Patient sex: F
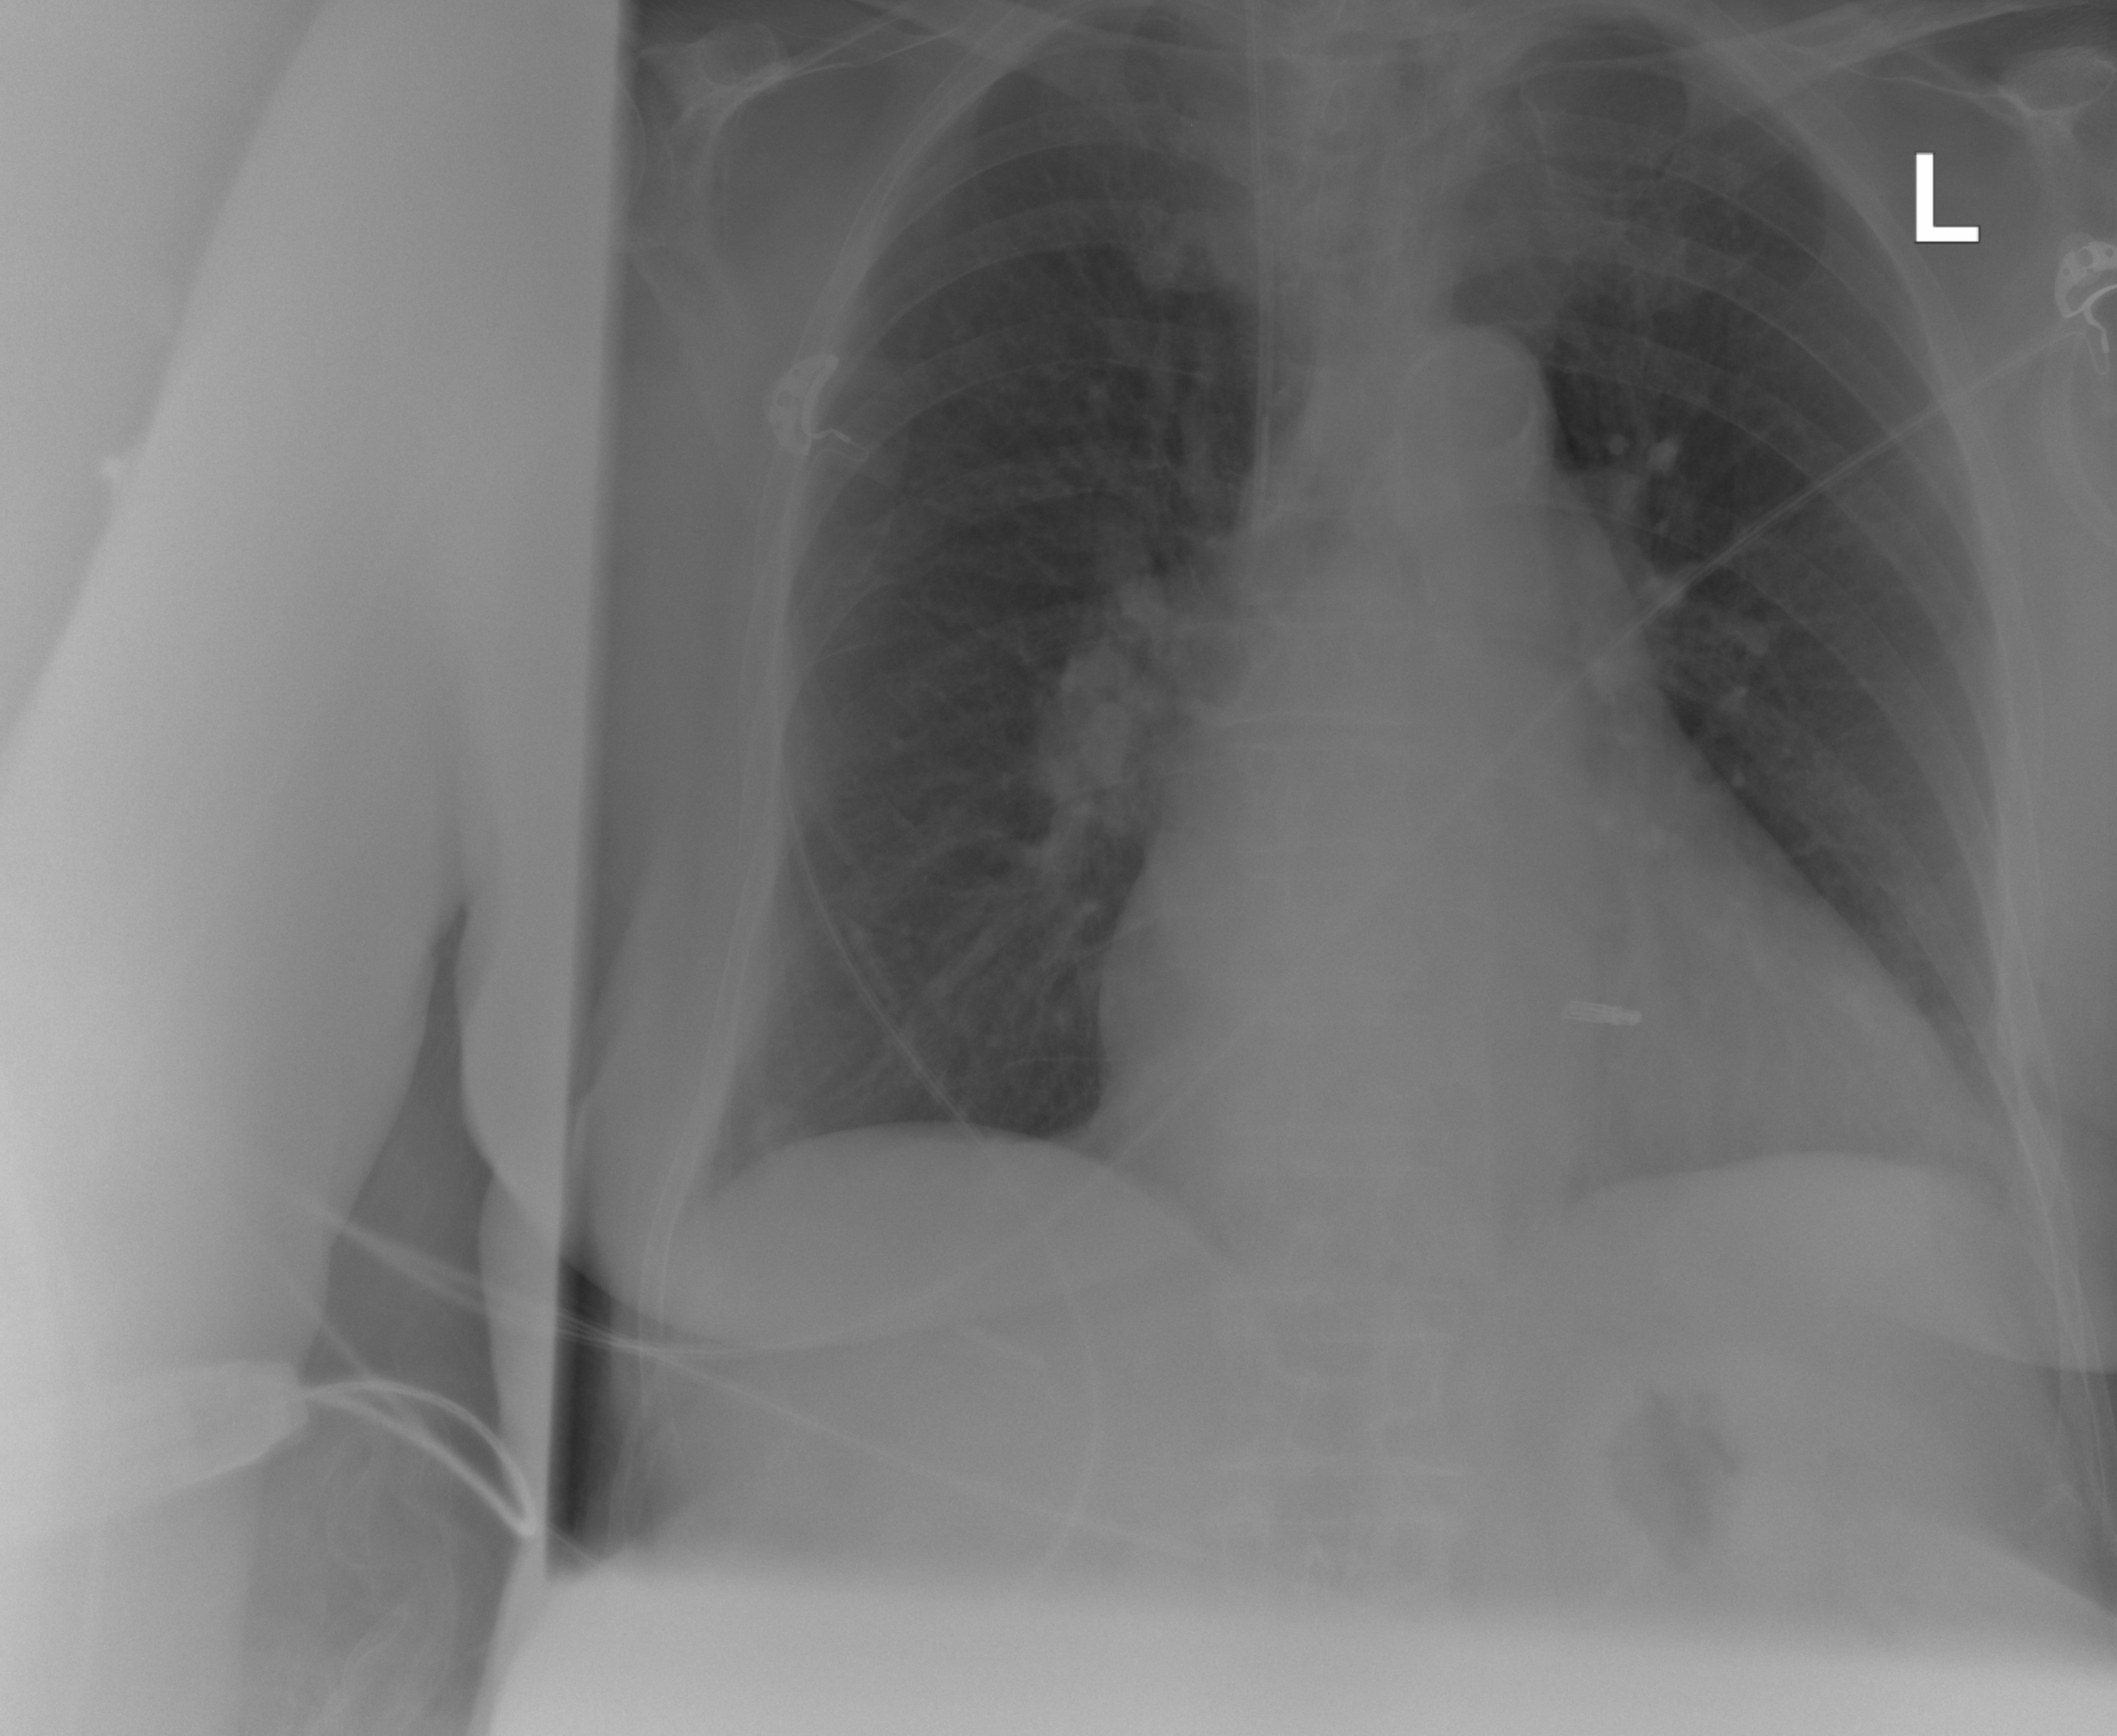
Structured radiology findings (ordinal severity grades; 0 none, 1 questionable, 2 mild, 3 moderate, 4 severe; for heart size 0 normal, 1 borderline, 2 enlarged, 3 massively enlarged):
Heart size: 2
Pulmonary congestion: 2
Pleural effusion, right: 0
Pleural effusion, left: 0
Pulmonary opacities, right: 0
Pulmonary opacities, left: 0
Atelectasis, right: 0
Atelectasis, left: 0